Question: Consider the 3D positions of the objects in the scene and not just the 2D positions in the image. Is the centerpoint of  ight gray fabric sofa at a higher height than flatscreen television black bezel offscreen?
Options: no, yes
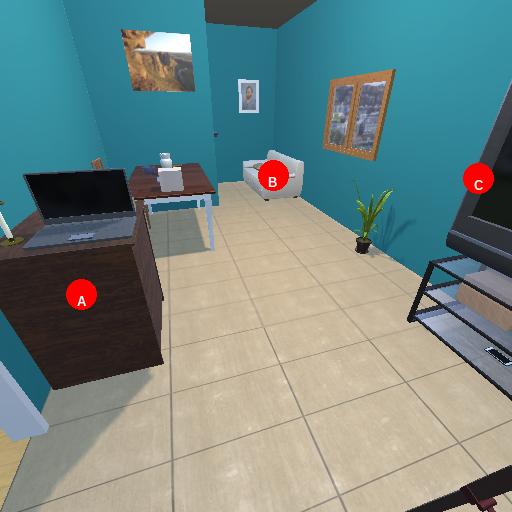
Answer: no